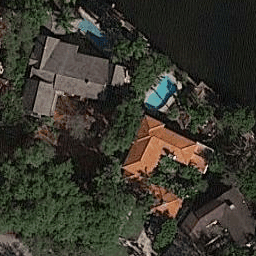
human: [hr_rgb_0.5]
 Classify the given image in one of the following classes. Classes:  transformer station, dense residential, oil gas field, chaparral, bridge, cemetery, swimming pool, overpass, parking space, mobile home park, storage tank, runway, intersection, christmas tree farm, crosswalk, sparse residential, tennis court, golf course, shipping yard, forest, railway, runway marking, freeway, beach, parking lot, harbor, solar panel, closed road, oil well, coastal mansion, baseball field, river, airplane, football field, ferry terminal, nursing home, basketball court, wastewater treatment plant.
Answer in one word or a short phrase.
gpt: coastal mansion